Question: I don't know if my approach makes sense, however, I need to achieve a layout like this picture:

Now, I'm writing just a single '<div class="row"></div>' and representing each area with a column inside of it, e.g. '<div class="col-sm-4></div>'.
Without the yellow area, this works fine:
'''
<div class="row">
<div class="col-sm-4 col-sm-push-8">green</div>
<div class="col-sm-4 col-sm-pull-4">red</div>
<div class="col-sm-4 col-sm-pull-4">blue</div>
</div>
'''
How can I add the yellow area? There's no col-pull-16 or things like that, what's the way to go?
Thank you.
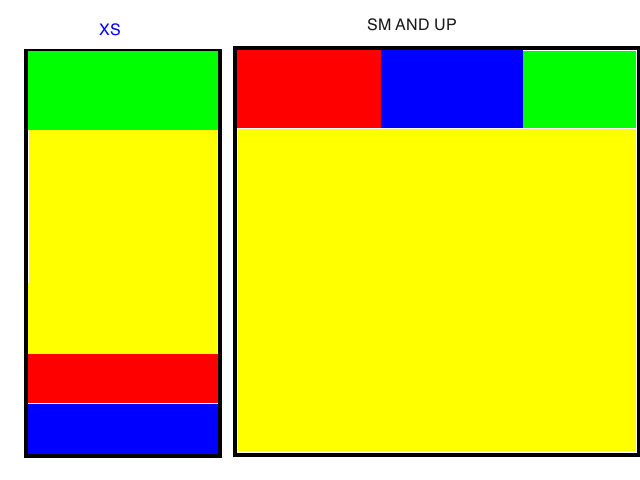
Answer: you need to check the 'Flexbox' and sepcially the 'order' property (<URL>